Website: ulta-beauty
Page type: customer-info-address
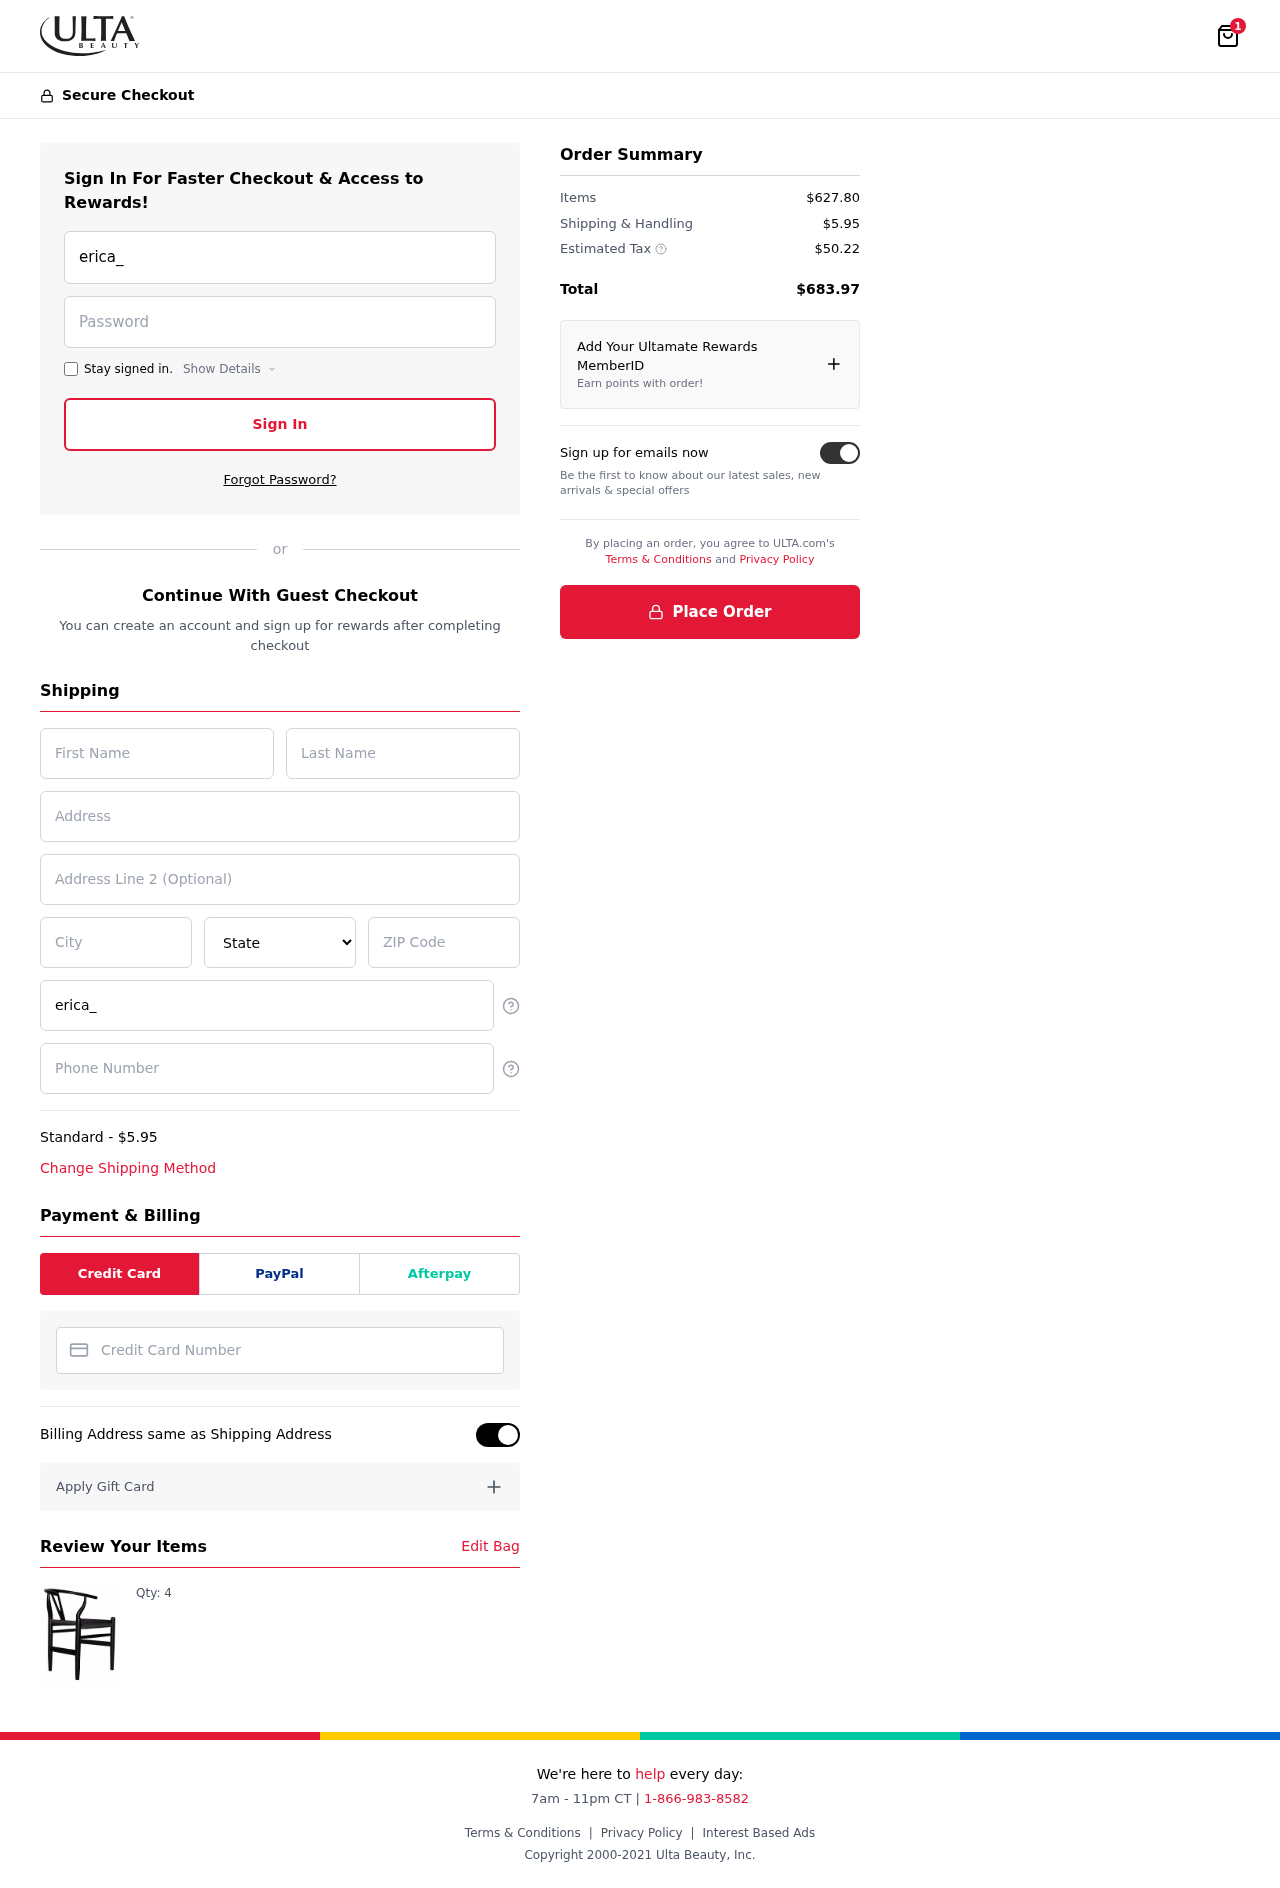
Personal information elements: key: PII_CARD_NUMBER
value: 6550 4269 9877 8664
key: PII_CITY
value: Zunigaside
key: PII_EMAIL
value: erica_lewis@yahoo.com
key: PII_FIRSTNAME
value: Erica
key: PII_LASTNAME
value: Lewis
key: PII_PHONE
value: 9502065269
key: PII_POSTCODE
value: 41942
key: PII_STATE
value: PW
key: PII_STREET
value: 022 Pennington Creek Suite 296
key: PII_STREET2
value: Suite 475
Product elements: key: PRODUCT1_QUANTITY
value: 4
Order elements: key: ORDER_NUM_ITEMS
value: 1
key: ORDER_SHIPPING_COST
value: $5.95
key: ORDER_ITEMS_TOTAL
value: $627.80
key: ORDER_SHIPPING_COST2
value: $5.95
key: ORDER_TAX
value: $50.22
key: ORDER_TOTAL
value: $683.97